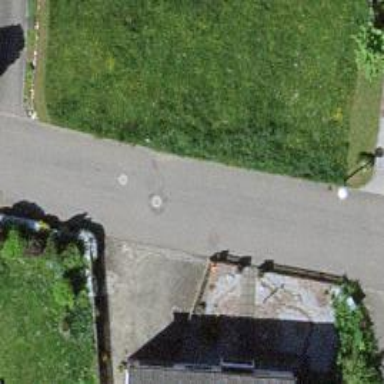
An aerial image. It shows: Smooth asphalt road in residential area.